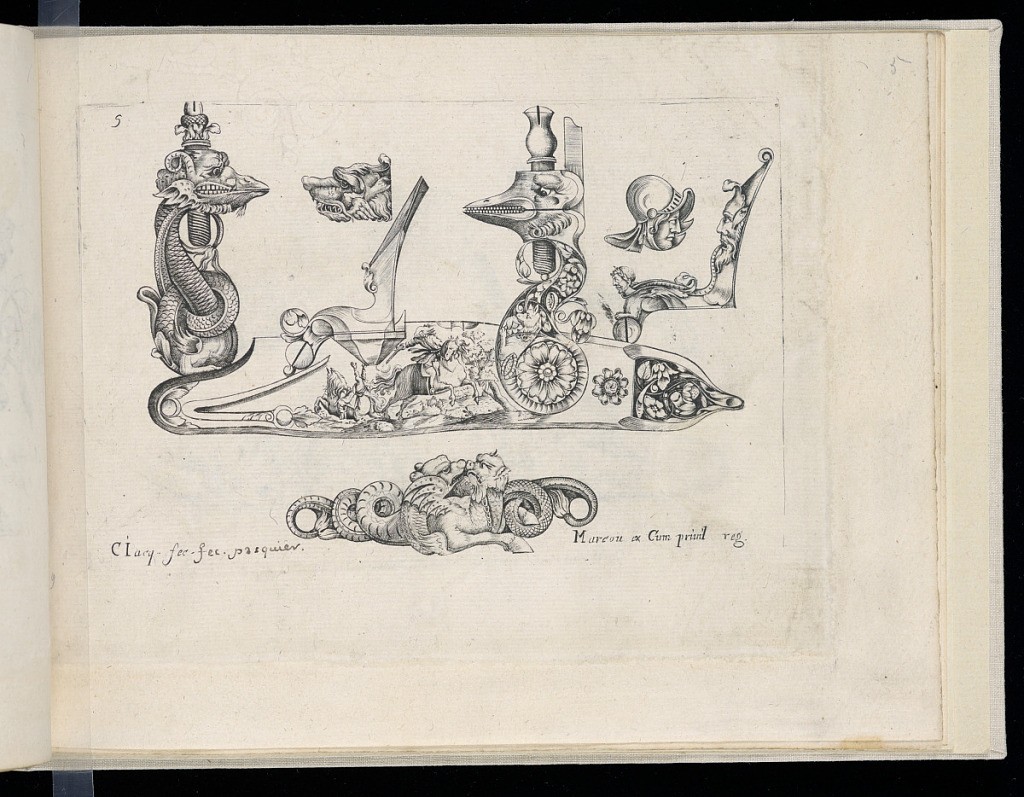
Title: Designs for Gun Parts and Ornament
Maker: François Marcou, French, 1595 – 1660
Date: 1657
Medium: Engraving on laid paper
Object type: Print
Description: Designs for gun parts (flintlock and ornament) decorated with grotesque ornament, mascarons (masks), fantastical animals, man's head with a helmet, hippocampus (seahorses), rosettes, flowers, scrolling leaves (rinceaux), foliate scrolls, and a scene with two fighting horsemen on the sideplate of the central flintlock. The plate is signed and numbered.